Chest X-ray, PA view. Patient: 53 years old, sex F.
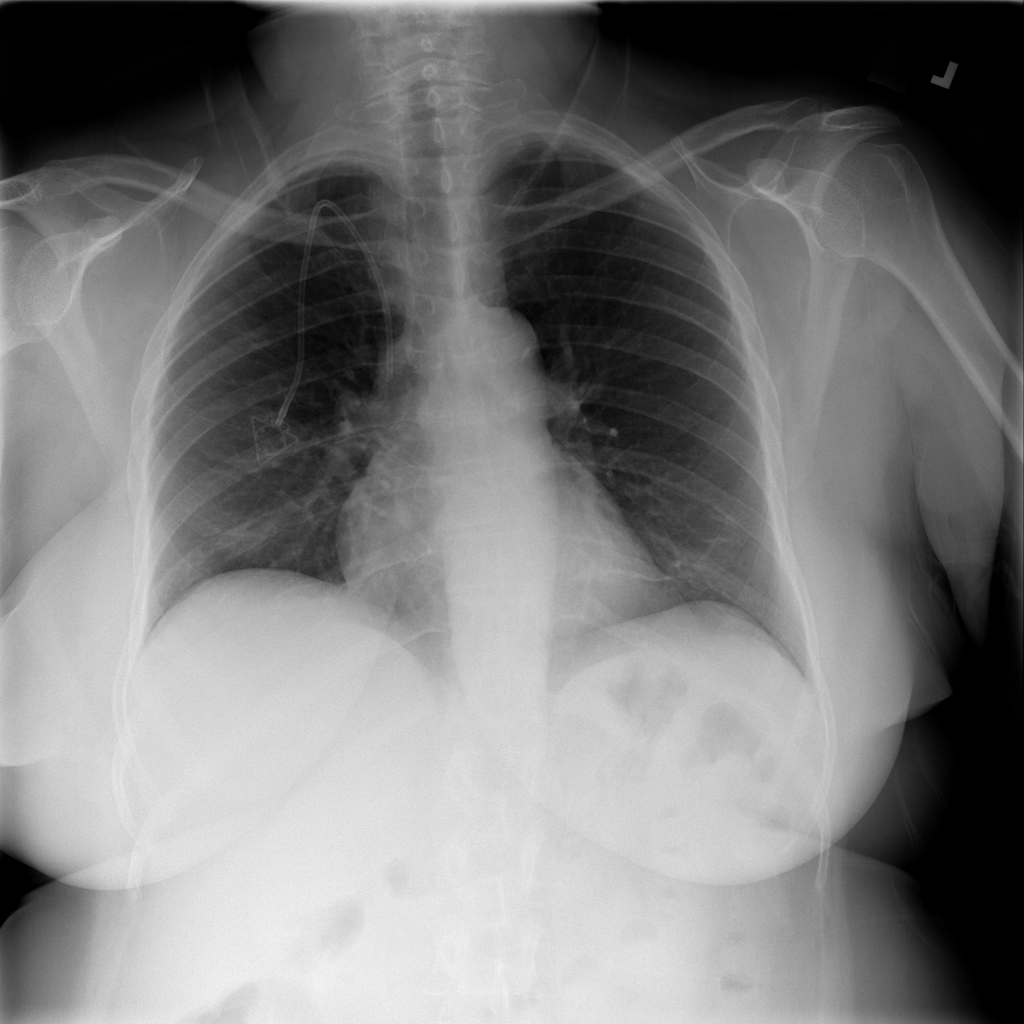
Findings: No Finding